Question: Take this example:
'''
{-# OPTIONS_HADDOCK ignore-exports #-}
module HaddockTest (e1) where
-- * Exported
-- | This is exported.
e1 :: Int
e1 = 1
-- * Private
-- | This is not exported.
p1 :: Int
p1 = 1
'''
Strangely, the doc-string for the non-exported declaration is ignored, even though we get the structure otherwise correctly:

Does anyone have a clue? For the record, invoking via 'cabal haddock --internal' doesn't help, nor does 'haddock --ignore-all-exports'.
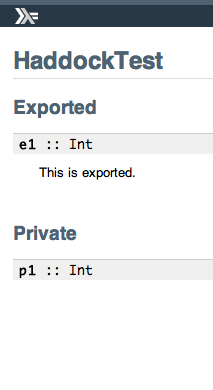
Answer: It's a <URL>.